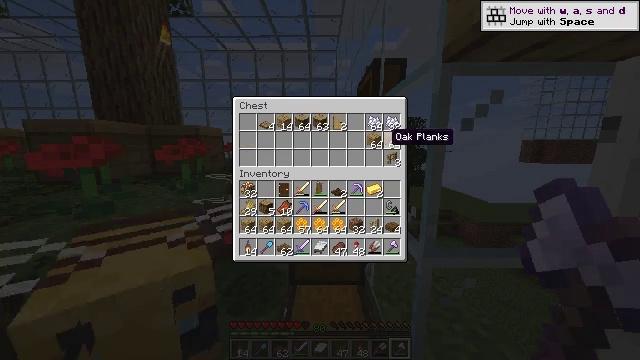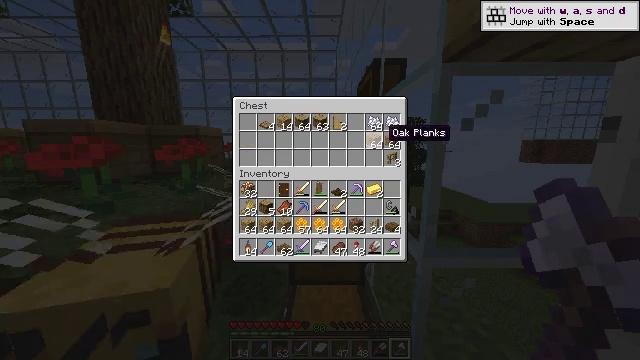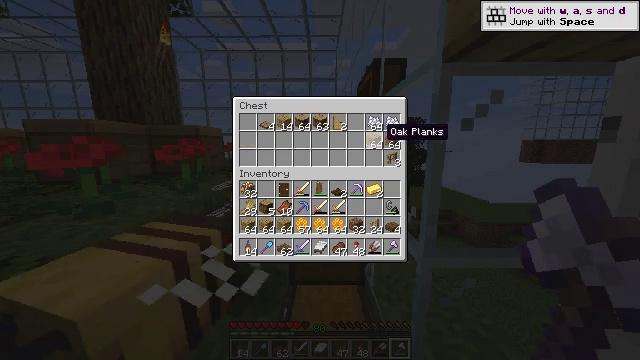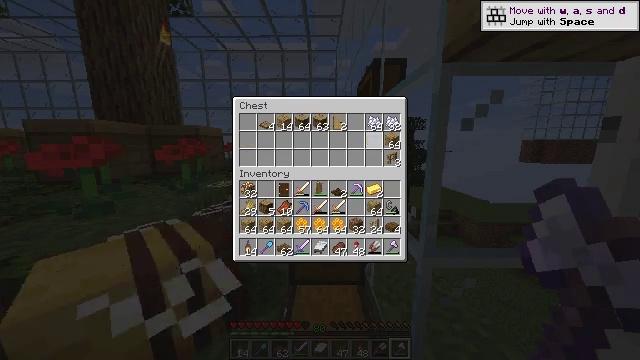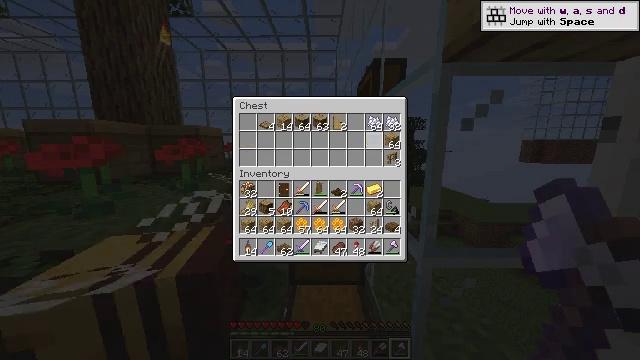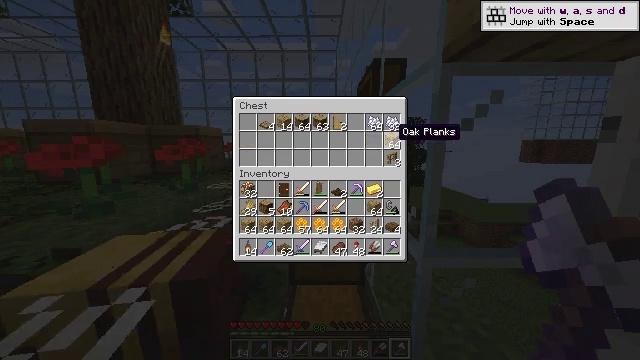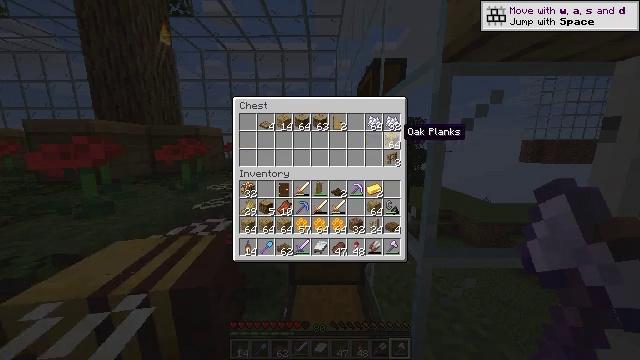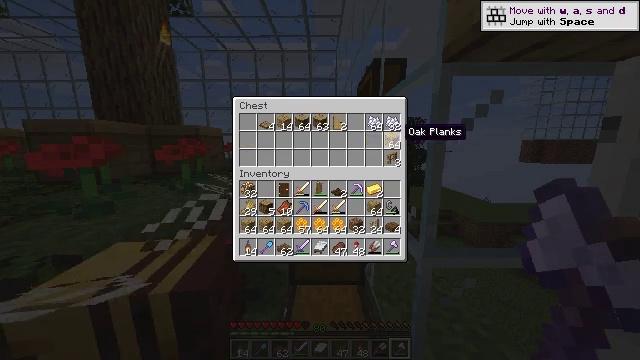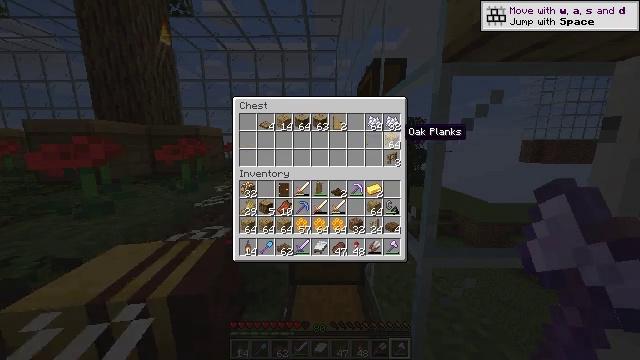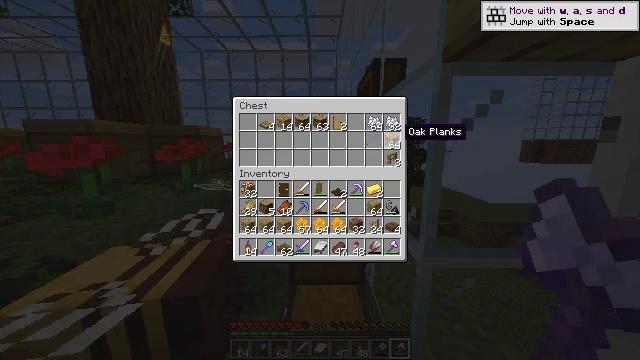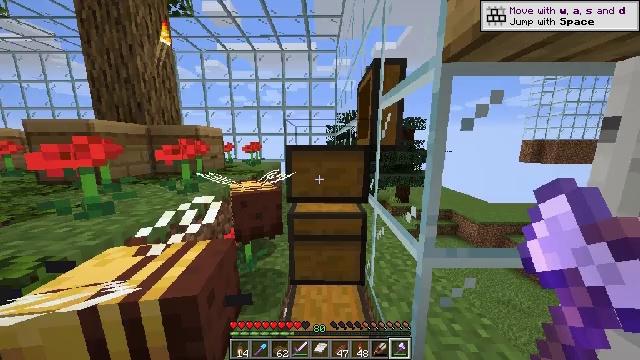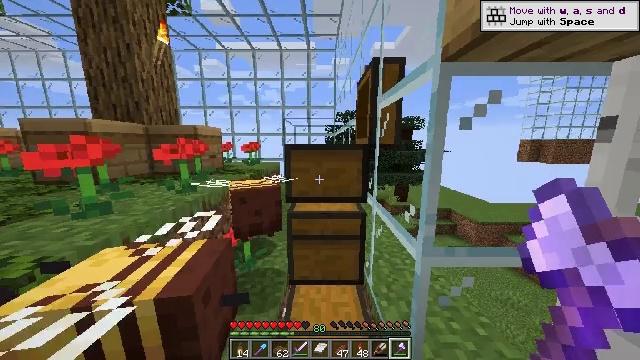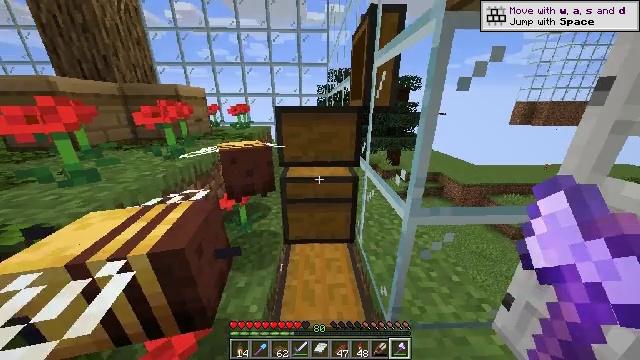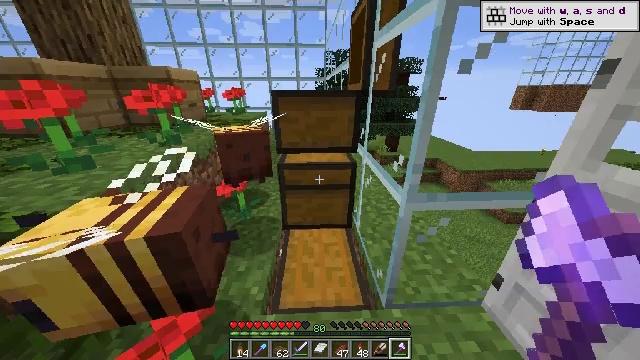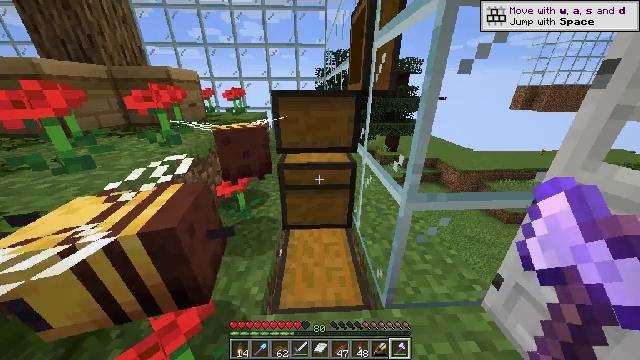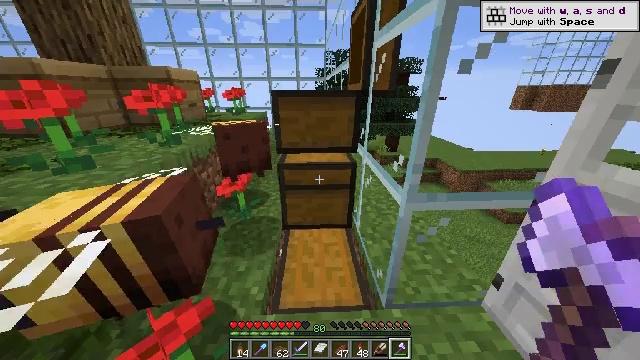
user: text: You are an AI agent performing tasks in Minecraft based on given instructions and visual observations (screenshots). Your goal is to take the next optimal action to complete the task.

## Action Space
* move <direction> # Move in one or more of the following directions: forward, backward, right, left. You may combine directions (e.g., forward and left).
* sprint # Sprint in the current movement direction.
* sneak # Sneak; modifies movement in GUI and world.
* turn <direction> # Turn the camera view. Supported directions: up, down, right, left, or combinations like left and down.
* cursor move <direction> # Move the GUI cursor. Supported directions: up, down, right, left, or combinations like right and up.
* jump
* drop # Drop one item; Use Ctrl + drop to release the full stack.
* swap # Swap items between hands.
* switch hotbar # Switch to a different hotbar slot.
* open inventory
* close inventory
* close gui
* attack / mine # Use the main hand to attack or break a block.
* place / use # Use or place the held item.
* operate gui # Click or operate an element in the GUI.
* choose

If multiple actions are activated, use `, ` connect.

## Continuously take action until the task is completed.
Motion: motion action
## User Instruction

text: Use planks and honeycombs to craft a beehive.
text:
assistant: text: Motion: sneak, operate gui
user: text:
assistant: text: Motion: sneak, operate gui
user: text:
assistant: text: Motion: sneak, choose
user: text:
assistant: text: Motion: sneak, operate gui
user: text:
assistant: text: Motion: sneak, cursor move right, choose
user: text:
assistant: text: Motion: sneak, operate gui
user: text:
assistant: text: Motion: sneak, choose
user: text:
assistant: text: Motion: sneak, operate gui
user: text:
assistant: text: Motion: sneak, operate gui
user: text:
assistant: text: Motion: sneak, operate gui, close inventory
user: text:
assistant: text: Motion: attack / mine, close inventory
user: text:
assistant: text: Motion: turn right and down, attack / mine, close inventory
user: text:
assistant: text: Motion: turn down, attack / mine
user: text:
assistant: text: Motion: attack / mine
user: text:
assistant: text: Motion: attack / mine
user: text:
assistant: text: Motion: turn right and down, attack / mine
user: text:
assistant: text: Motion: turn right and down, attack / mine
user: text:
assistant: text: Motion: turn right and down, attack / mine
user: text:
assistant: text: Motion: turn left and up, attack / mine
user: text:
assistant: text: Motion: turn left and down, attack / mine
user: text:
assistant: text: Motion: turn right, attack / mine
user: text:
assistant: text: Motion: turn right, attack / mine
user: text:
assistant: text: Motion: turn right, attack / mine
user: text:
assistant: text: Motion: turn right and up, attack / mine
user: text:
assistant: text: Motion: turn right, attack / mine
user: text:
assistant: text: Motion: turn right and up, attack / mine
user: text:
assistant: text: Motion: attack / mine
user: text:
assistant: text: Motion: turn left and up, attack / mine
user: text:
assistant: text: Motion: turn left and up, attack / mine
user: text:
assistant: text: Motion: turn left and up, attack / mine